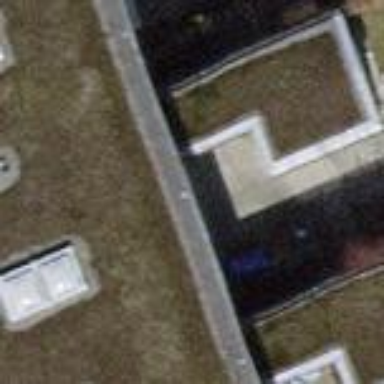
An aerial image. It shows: House with flat roof.